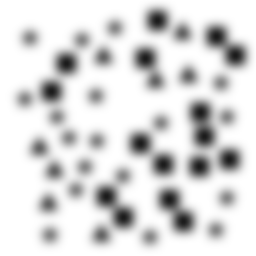
Squares: 16
Triangles: 8
Stars: 18
Total shapes: 42